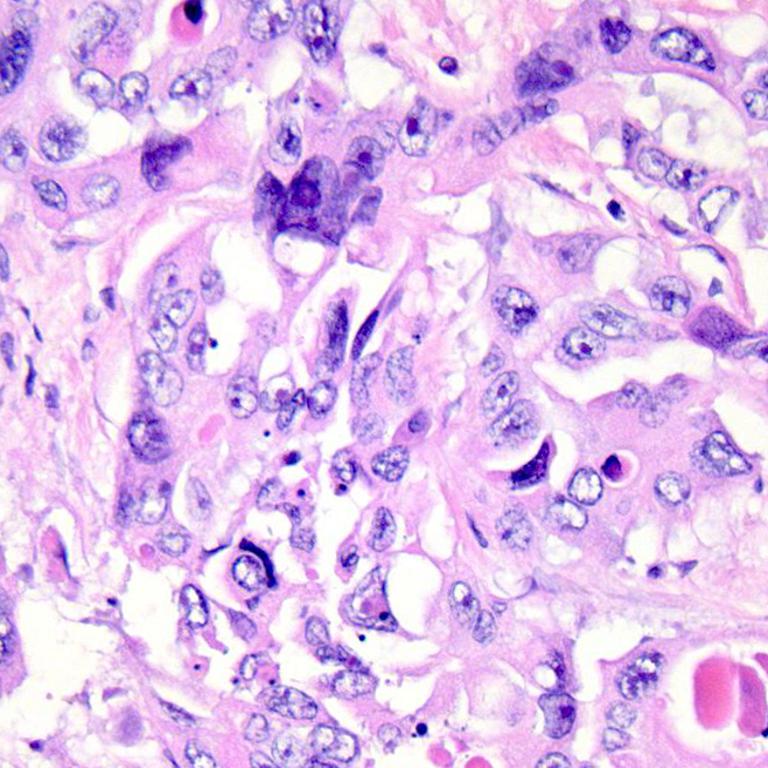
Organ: colon
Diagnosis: adenocarcinomas